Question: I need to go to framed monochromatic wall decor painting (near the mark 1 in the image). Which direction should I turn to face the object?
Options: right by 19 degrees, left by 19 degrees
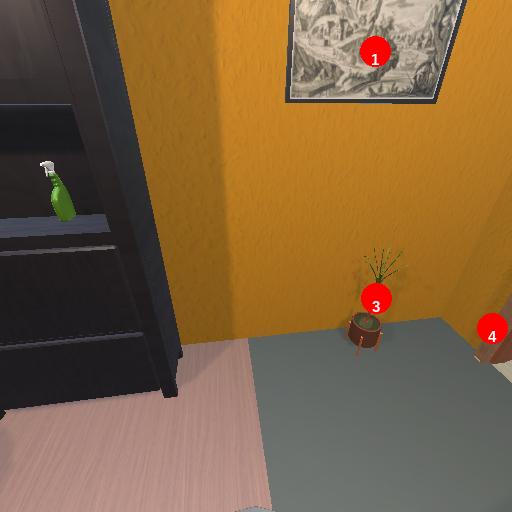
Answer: right by 19 degrees